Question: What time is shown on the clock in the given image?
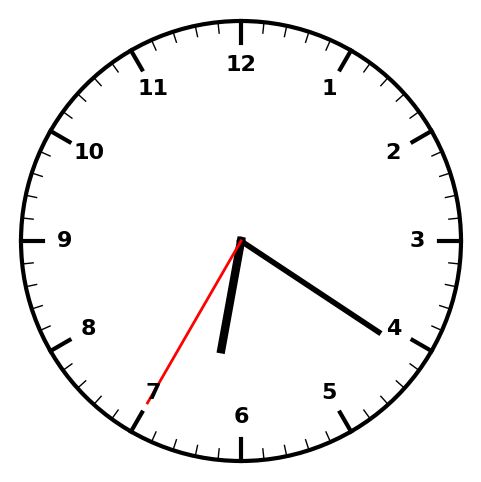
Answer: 06:20:35